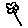
Label: flower